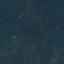
Label: Forest